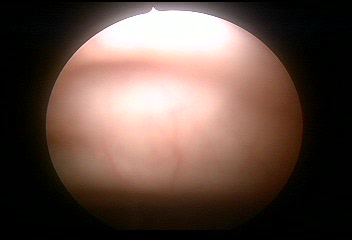
Modality: WLC
Class: Normal mucosa
Bladder cancer association: No